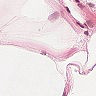
Metastatic tissue present: no